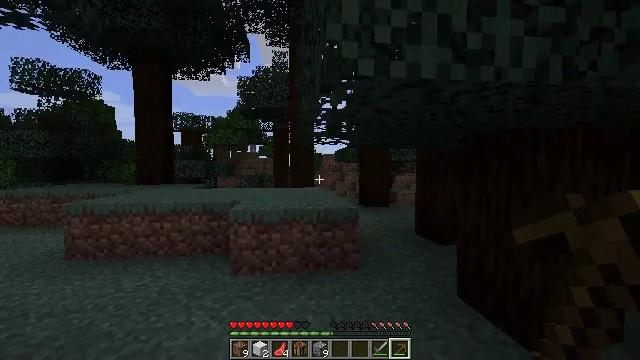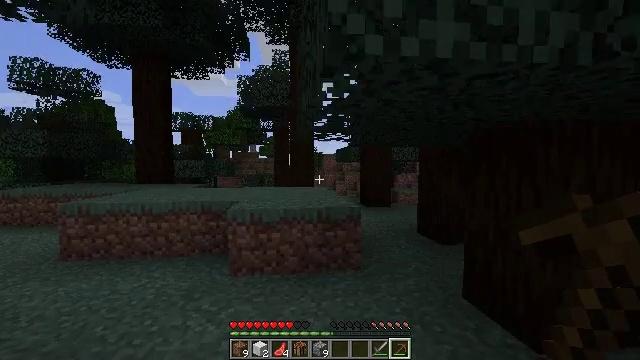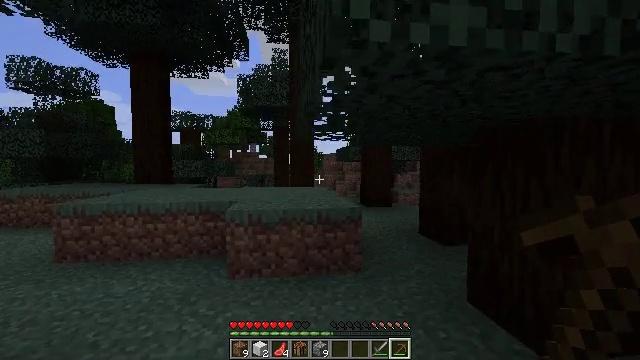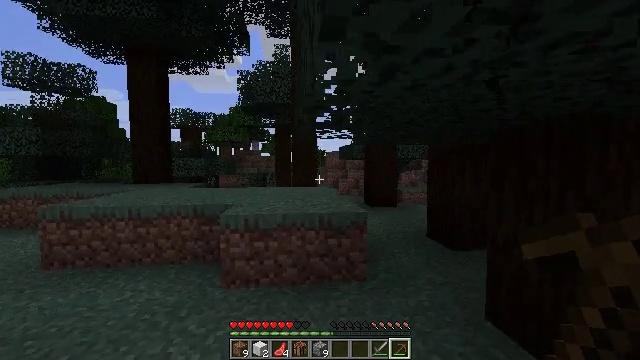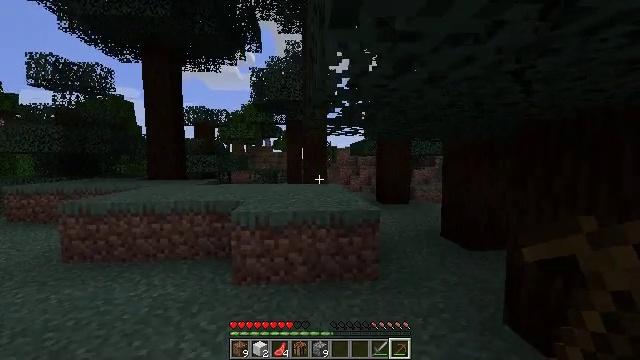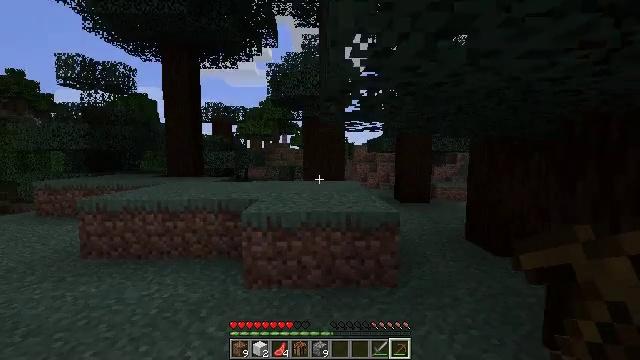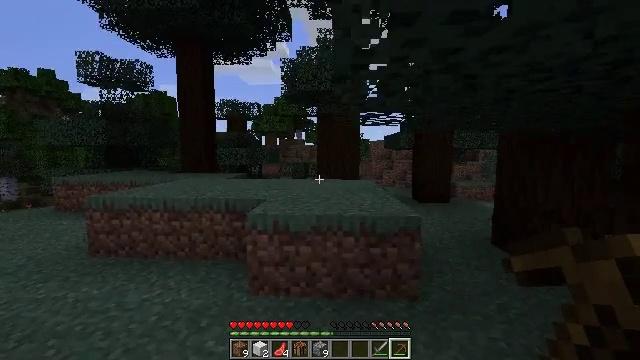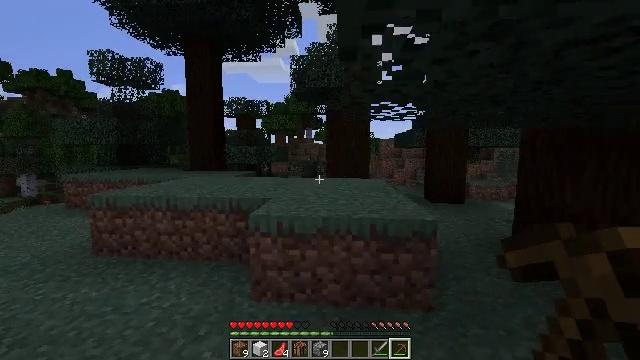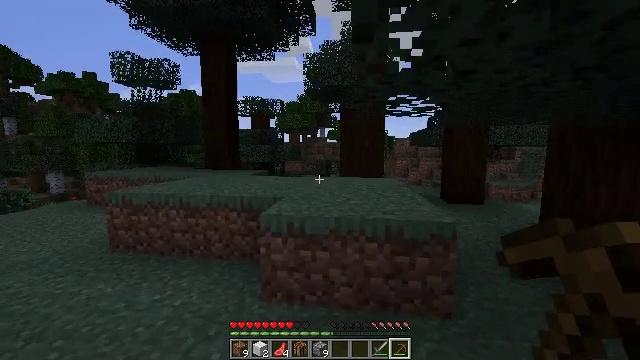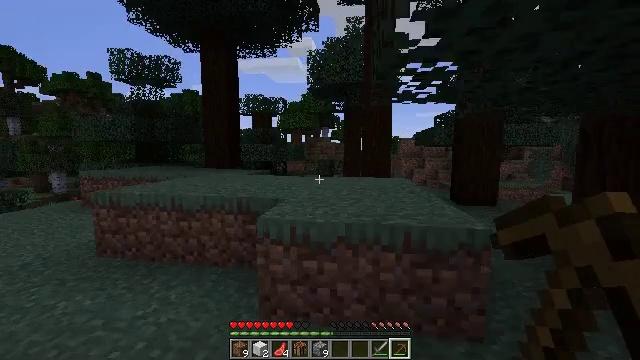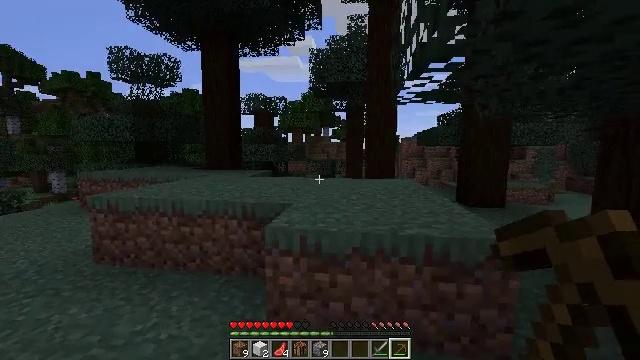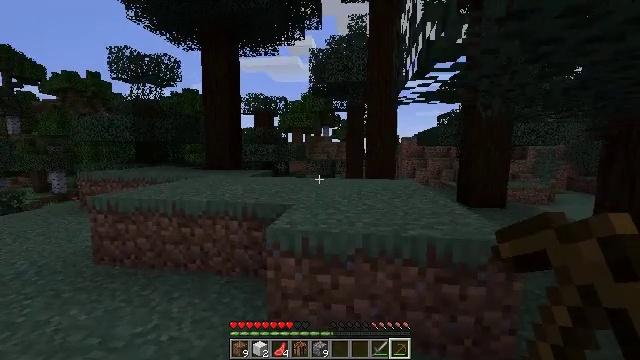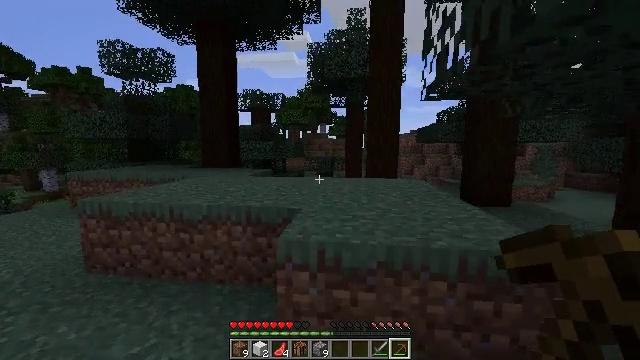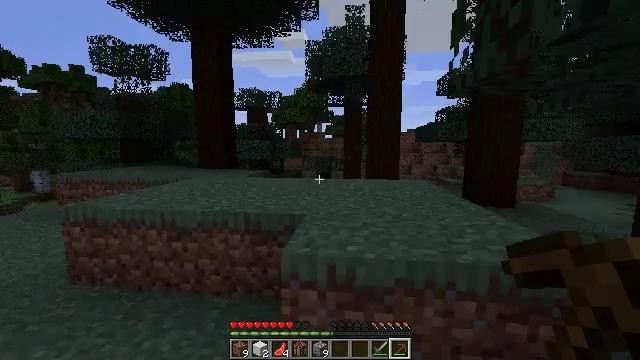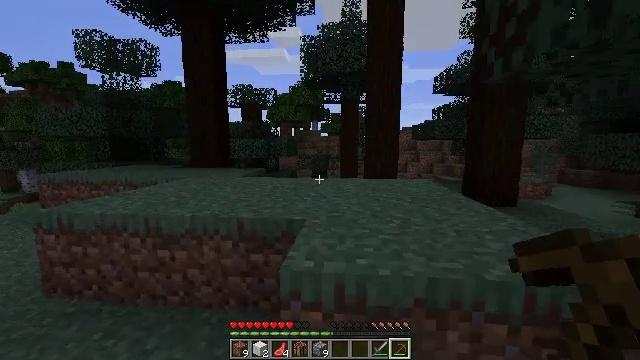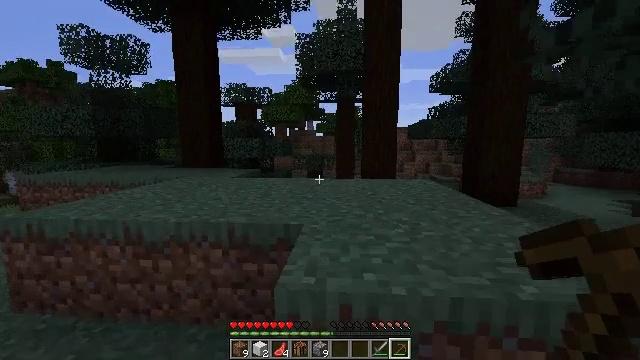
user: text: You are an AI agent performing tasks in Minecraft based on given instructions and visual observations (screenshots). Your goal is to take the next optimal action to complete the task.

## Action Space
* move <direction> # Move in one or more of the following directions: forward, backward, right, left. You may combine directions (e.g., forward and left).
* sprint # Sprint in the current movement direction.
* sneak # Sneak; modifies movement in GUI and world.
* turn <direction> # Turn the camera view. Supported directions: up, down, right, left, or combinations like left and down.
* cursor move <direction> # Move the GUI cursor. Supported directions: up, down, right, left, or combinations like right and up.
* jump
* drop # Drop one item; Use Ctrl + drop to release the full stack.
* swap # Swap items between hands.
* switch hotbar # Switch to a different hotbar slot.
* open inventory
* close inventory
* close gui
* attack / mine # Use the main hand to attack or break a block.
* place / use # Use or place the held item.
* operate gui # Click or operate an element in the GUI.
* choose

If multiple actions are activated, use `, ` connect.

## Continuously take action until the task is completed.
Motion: motion action
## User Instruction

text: Remove the large fern from the terrain.
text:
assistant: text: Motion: move forward
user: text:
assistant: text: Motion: move forward
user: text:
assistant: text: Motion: move forward
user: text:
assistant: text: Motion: move forward, turn left
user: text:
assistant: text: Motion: move forward, turn left
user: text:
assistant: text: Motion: move forward, turn left
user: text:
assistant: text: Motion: move forward, turn left
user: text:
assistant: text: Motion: move forward, turn left
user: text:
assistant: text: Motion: move forward and move left
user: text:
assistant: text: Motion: move forward and move left
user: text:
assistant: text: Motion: move forward and move left
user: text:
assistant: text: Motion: move forward
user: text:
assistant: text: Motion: move forward
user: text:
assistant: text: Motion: move forward, turn right
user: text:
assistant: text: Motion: move forward, turn right
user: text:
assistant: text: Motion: move forward
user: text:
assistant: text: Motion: move forward, jump
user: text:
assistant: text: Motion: move forward, jump
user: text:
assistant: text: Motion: move forward, jump
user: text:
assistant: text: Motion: move forward, jump
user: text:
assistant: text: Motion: move forward, jump
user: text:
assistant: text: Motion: move forward
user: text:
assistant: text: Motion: move forward
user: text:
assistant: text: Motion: move forward
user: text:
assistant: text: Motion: move forward
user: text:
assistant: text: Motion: move forward
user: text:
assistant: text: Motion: move forward, turn left and down
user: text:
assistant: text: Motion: move forward, turn left and down
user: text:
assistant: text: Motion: move forward, turn left and down
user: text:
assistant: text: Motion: move forward, turn left